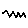
Label: zigzag